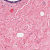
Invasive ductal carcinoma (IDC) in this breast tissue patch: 0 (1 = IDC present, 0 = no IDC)